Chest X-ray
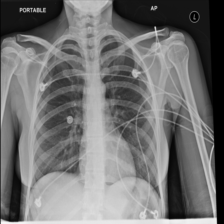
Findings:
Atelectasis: negative
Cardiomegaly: negative
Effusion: negative
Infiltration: negative
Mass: negative
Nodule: negative
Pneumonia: negative
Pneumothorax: negative
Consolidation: negative
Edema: negative
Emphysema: negative
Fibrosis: negative
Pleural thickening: negative
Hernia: negative